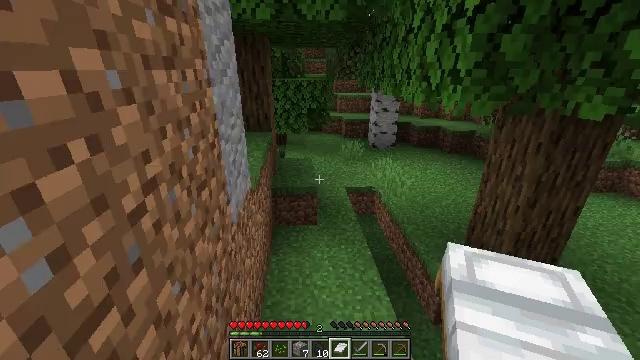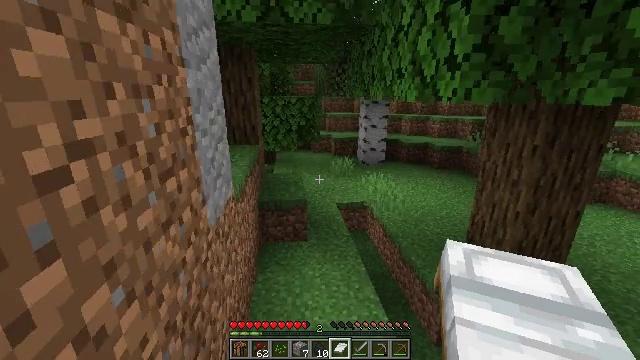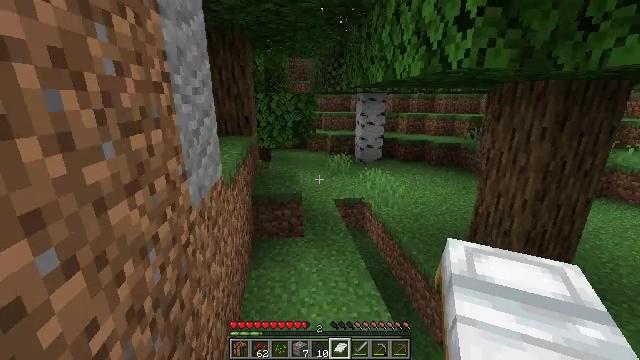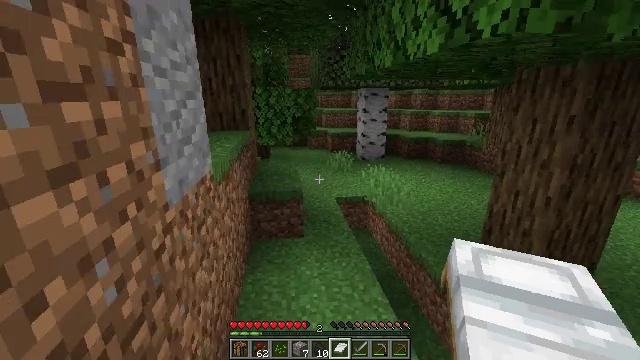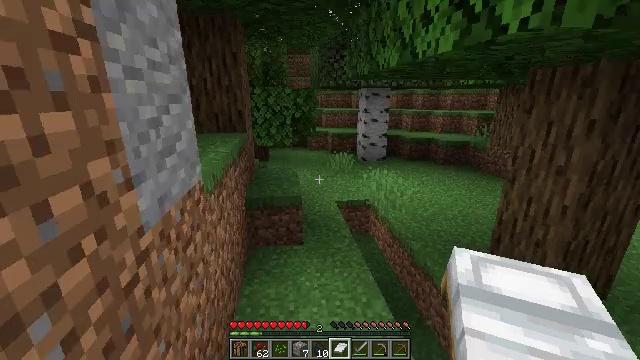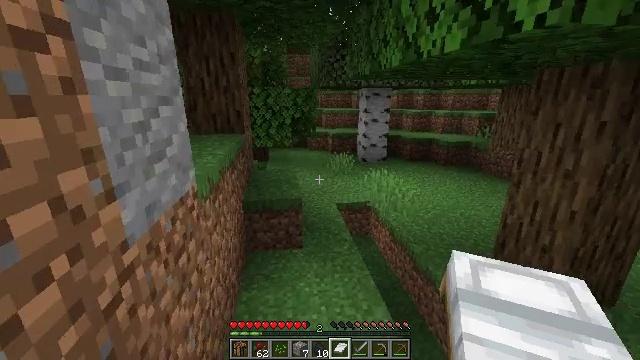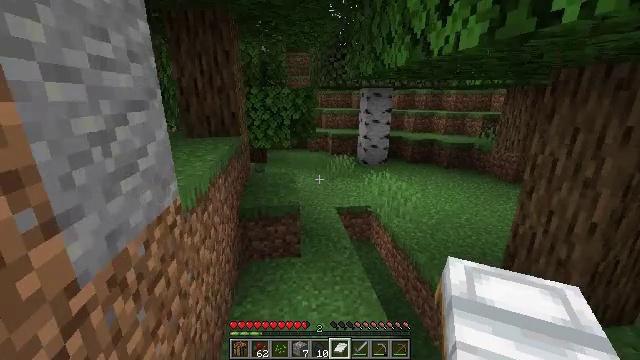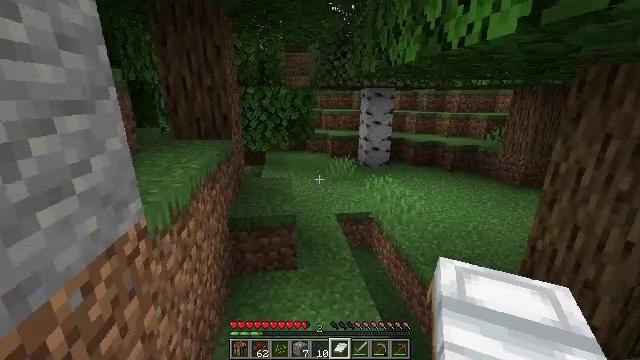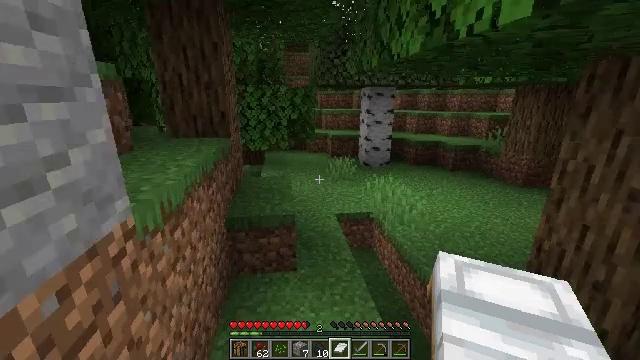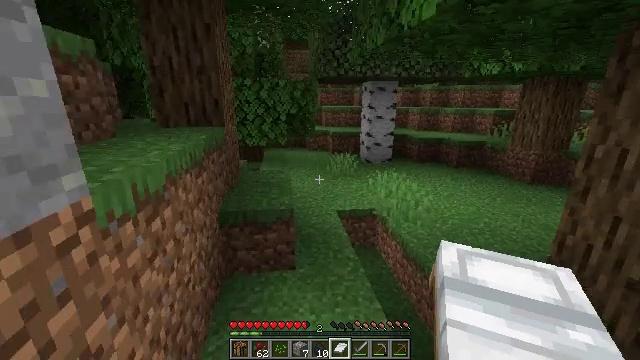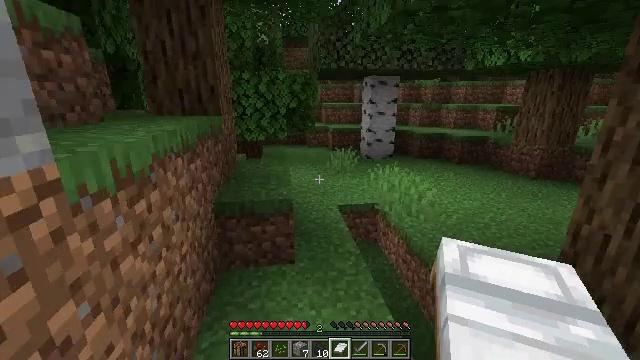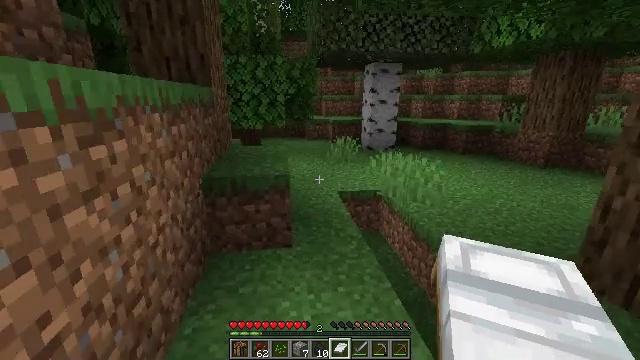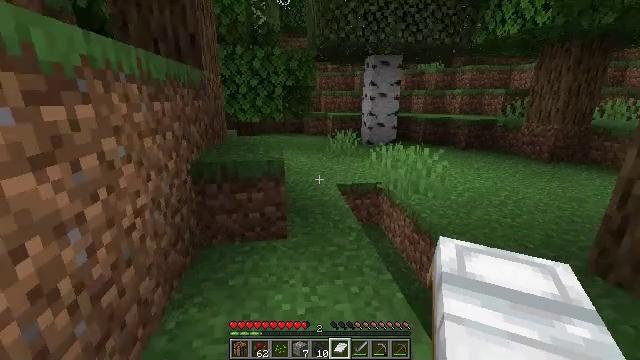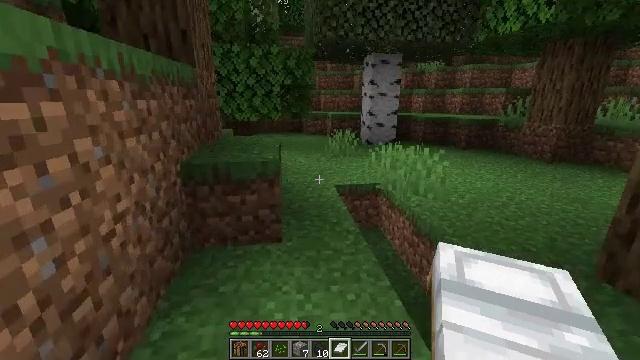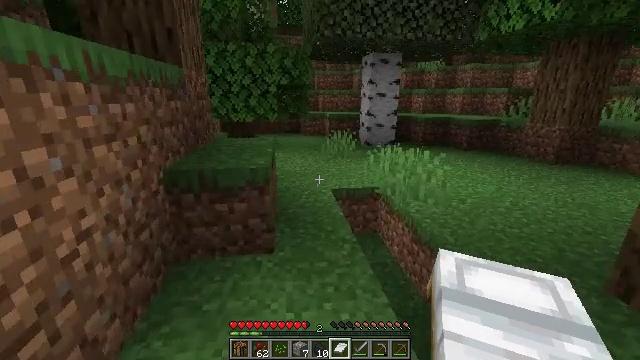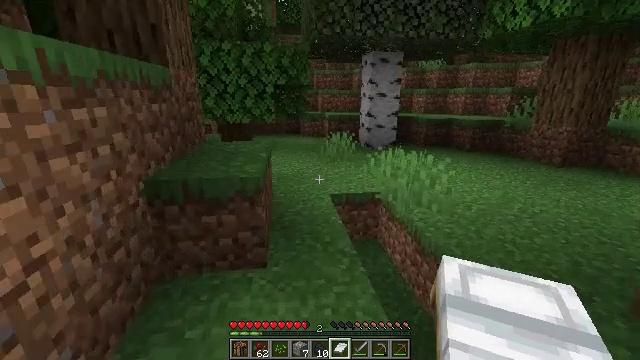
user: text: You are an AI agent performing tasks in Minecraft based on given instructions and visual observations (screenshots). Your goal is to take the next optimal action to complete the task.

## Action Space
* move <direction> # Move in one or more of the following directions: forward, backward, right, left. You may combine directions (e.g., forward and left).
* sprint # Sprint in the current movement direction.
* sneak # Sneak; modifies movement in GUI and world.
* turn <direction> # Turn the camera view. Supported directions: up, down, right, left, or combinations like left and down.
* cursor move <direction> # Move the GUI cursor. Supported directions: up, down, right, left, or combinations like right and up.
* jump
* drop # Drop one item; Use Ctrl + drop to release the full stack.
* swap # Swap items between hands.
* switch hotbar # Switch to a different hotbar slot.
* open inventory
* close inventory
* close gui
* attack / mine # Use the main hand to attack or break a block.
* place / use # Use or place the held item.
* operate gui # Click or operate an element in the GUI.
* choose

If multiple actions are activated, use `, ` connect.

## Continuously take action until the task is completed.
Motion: motion action
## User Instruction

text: Break the peony to collect it.
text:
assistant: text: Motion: move forward
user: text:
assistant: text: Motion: move forward
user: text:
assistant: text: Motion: move forward
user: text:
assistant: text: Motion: move forward
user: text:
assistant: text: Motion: move forward
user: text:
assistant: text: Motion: move forward
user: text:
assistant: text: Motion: move forward
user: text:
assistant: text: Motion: move forward
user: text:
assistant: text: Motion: move forward
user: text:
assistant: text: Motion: move forward
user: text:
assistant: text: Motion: move forward and move right
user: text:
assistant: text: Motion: move forward and move right
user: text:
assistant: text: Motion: move forward and move right
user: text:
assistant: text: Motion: move forward
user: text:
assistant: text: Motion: move forward
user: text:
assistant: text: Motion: move forward
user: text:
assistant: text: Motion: move forward
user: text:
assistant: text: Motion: move forward
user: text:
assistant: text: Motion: move forward
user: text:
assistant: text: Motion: move forward
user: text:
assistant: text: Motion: move forward
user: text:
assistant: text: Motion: move forward
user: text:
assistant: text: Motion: move forward
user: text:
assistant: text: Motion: move forward, turn up
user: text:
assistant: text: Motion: move forward, turn up
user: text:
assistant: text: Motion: move forward, turn up
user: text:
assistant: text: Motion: move forward
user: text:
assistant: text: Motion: move forward
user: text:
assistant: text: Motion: move forward
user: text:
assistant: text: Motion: move forward